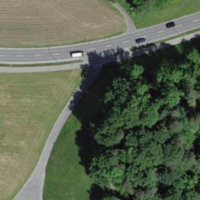
EUNIS habitat code: 52
Species observed at this site:
Lysimachia nemorum
Pinus sylvestris
Cynosurus cristatus
Fagus sylvatica
Rosa arvensis
Ilex aquifolium
Hedera helix
Quercus robur
Taxus baccata
Berberis vulgaris
Carex sylvatica
Poa nemoralis
Geum urbanum
Anthoxanthum odoratum
Fragaria vesca
Melica nutans